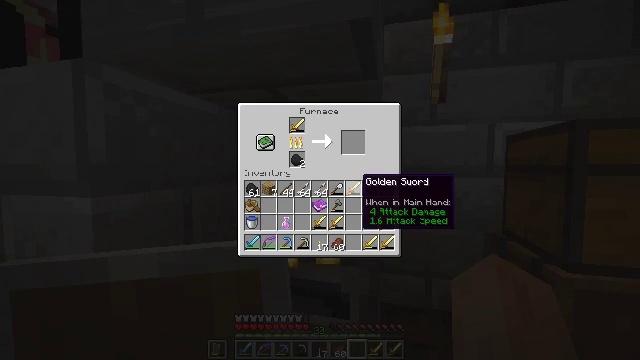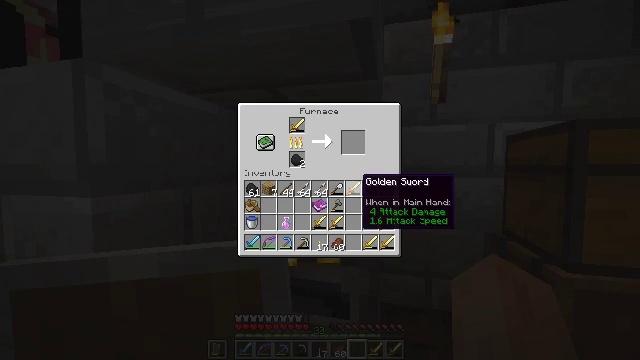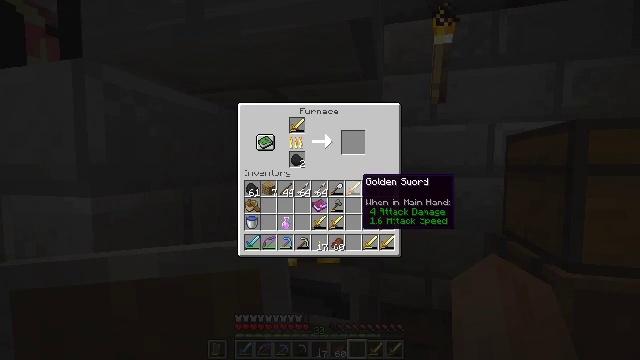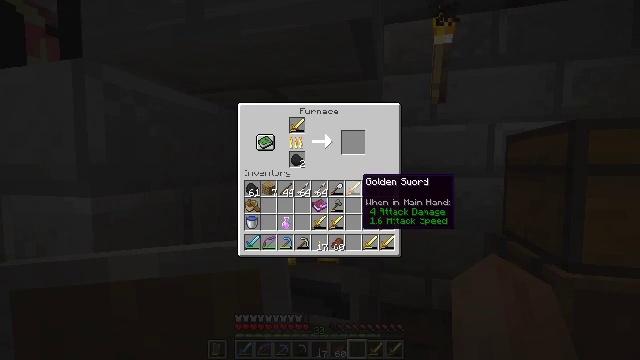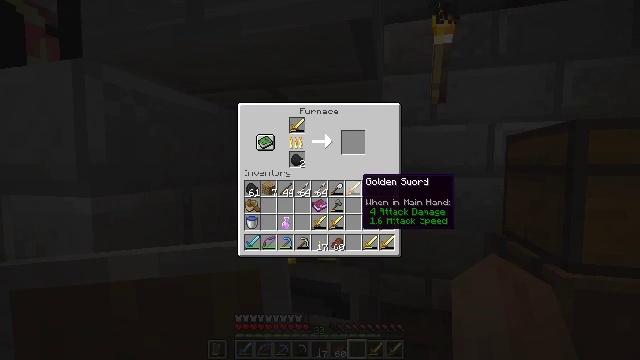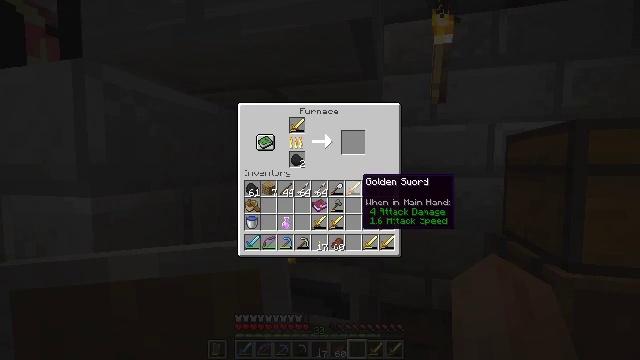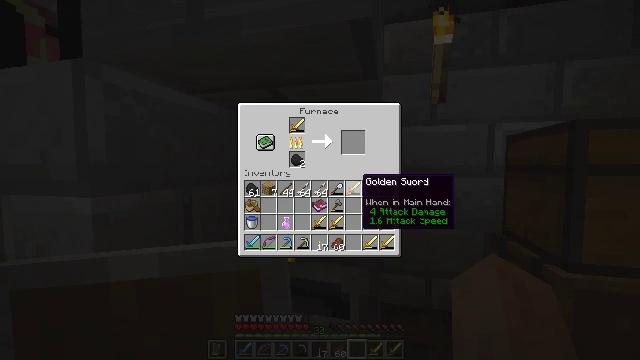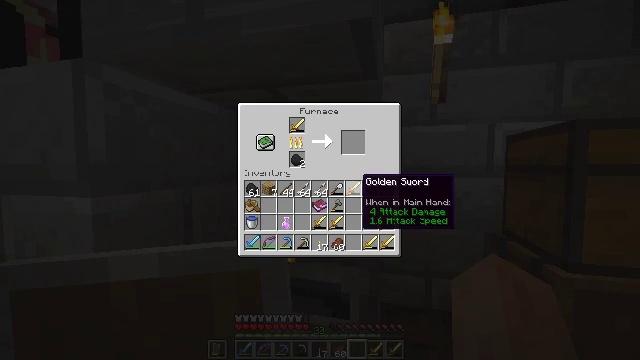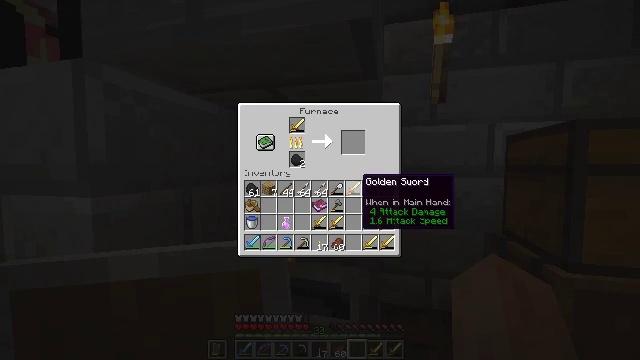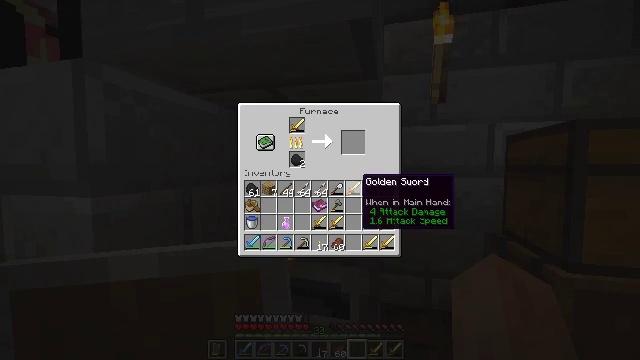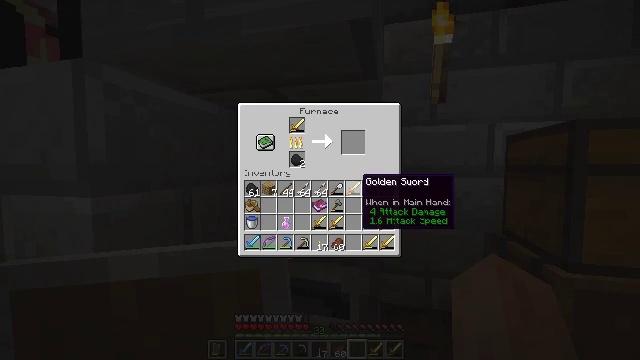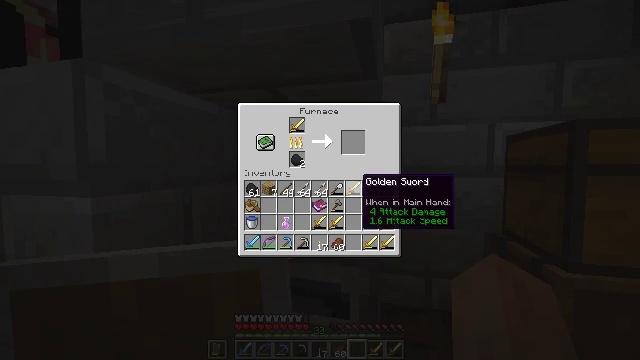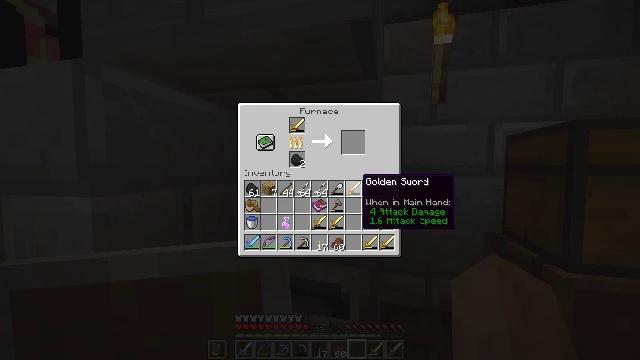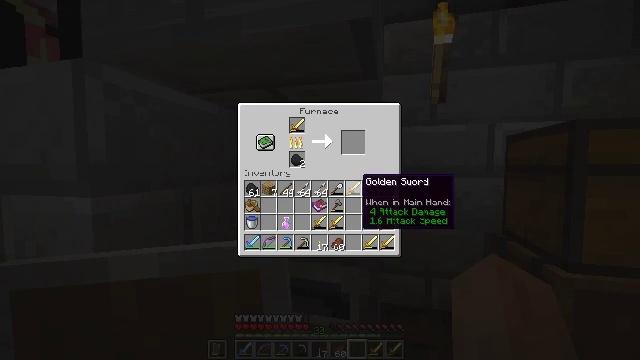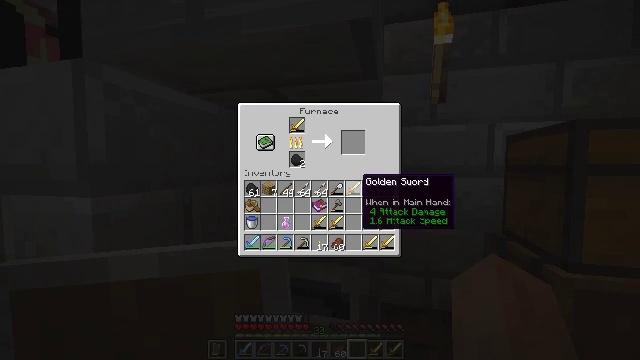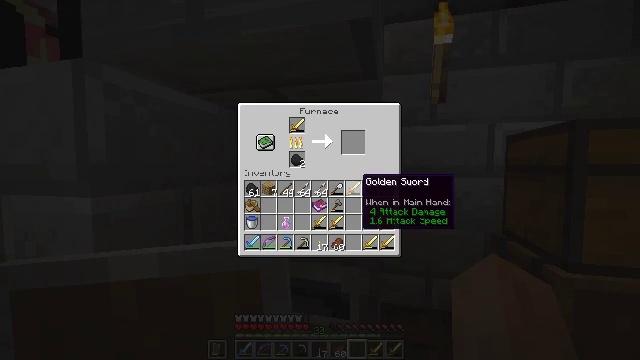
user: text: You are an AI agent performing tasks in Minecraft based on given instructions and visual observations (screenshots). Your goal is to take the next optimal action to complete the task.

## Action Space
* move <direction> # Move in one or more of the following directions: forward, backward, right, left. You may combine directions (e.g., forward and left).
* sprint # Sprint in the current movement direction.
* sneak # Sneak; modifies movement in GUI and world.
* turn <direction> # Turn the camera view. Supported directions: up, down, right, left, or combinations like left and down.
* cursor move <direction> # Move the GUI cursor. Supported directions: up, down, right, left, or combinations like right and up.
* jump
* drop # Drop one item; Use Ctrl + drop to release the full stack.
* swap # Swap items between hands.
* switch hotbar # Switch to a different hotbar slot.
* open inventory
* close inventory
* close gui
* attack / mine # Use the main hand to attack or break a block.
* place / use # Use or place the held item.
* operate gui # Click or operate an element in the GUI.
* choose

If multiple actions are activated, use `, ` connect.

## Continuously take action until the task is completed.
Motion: motion action
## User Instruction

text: craft item air
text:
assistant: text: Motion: no_op
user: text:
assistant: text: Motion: no_op
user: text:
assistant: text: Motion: no_op
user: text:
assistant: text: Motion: no_op
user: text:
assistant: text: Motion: no_op
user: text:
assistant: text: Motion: no_op
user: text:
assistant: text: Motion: no_op
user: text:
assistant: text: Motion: no_op
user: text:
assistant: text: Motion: no_op
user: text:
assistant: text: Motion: no_op
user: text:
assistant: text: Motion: no_op
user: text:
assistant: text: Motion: no_op
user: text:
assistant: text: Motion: no_op
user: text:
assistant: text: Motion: no_op
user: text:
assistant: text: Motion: no_op
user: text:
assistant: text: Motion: no_op
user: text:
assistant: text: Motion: no_op
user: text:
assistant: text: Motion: sneak
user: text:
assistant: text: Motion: sneak
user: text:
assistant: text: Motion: sneak
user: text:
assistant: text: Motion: sneak
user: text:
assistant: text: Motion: sneak
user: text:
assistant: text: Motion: sneak
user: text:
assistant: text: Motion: sneak
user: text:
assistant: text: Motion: sneak
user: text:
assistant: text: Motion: sneak
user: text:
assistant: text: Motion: sneak
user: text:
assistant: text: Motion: sneak
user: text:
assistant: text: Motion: sneak
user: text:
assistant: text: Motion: sneak